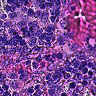
Metastatic tissue present: no